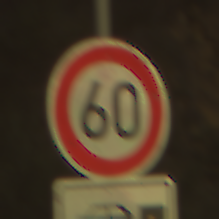
Verkehrszeichen: Geschwindigkeit60
Zusatzzeichen unten: HinweisDurchSinnbild15
Umgebung: Outdoor, RoadRail
Tageszeit: MorningAfternoon
Wetter: PartlyCloudy
Licht: Natural
Jahreszeit: NotSpecified
Kontrast: HighContrast